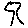
Label: tree